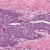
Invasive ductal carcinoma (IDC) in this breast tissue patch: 0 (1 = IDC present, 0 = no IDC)